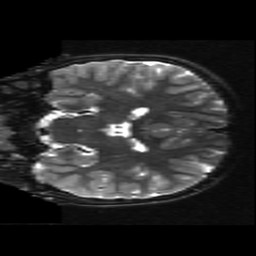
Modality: T2w
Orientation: coronal
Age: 12
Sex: male
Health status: ill
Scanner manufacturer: ge
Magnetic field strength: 3 T
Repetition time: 7.5 s
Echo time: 0.1007 s